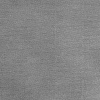
Atmospheric dust classification: dusty